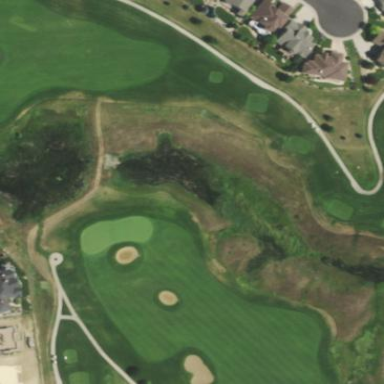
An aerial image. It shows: Golf fairway surrounded by grass.